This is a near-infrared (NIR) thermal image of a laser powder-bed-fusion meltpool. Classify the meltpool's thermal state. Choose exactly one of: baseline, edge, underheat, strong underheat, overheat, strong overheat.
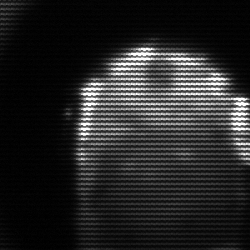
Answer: baseline